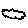
Label: cloud